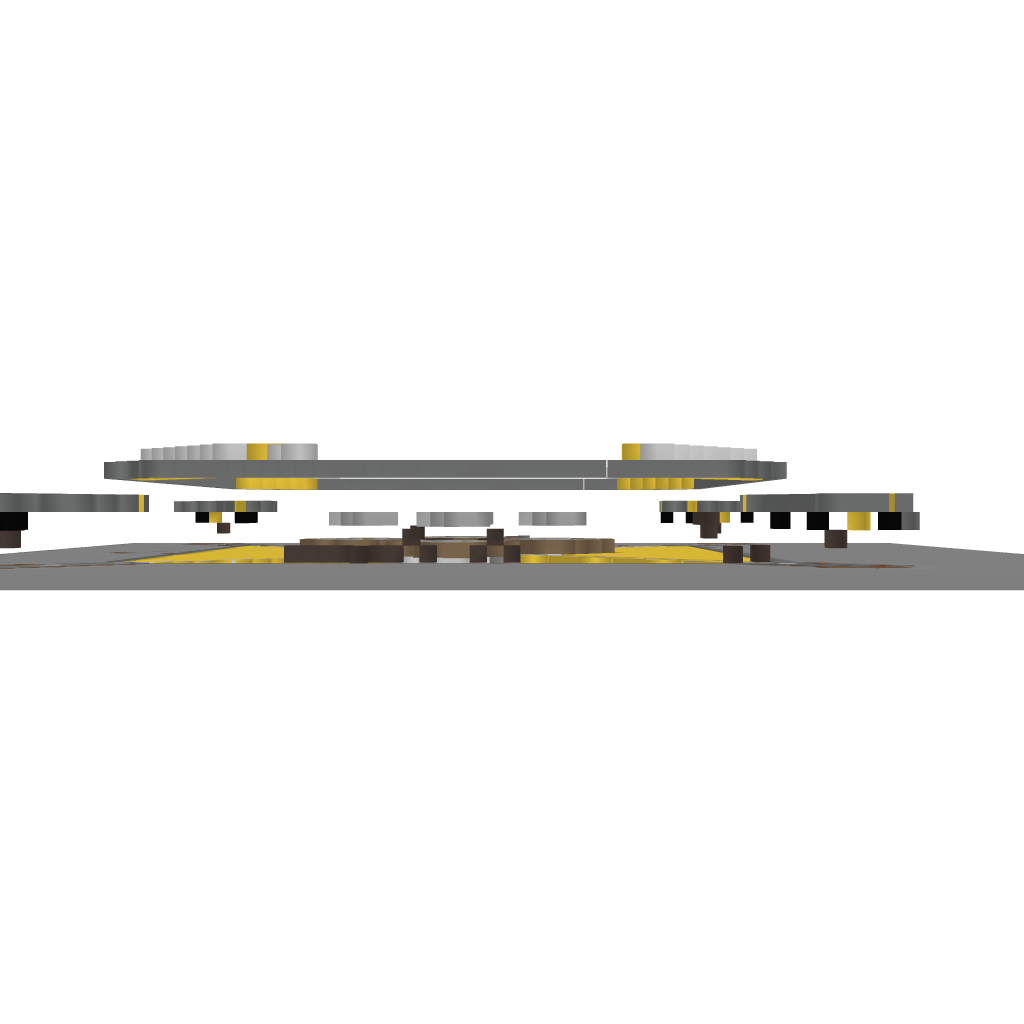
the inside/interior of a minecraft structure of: My Spawn